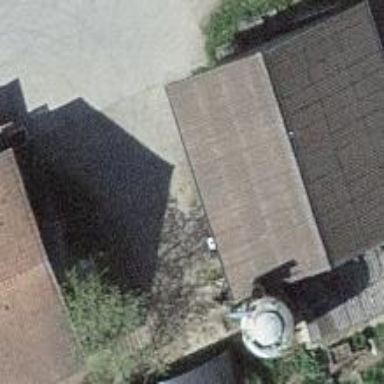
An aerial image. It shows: Gabled barn with sloped roof.